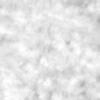
Label: no_change